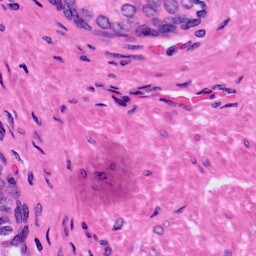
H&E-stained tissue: Prostate